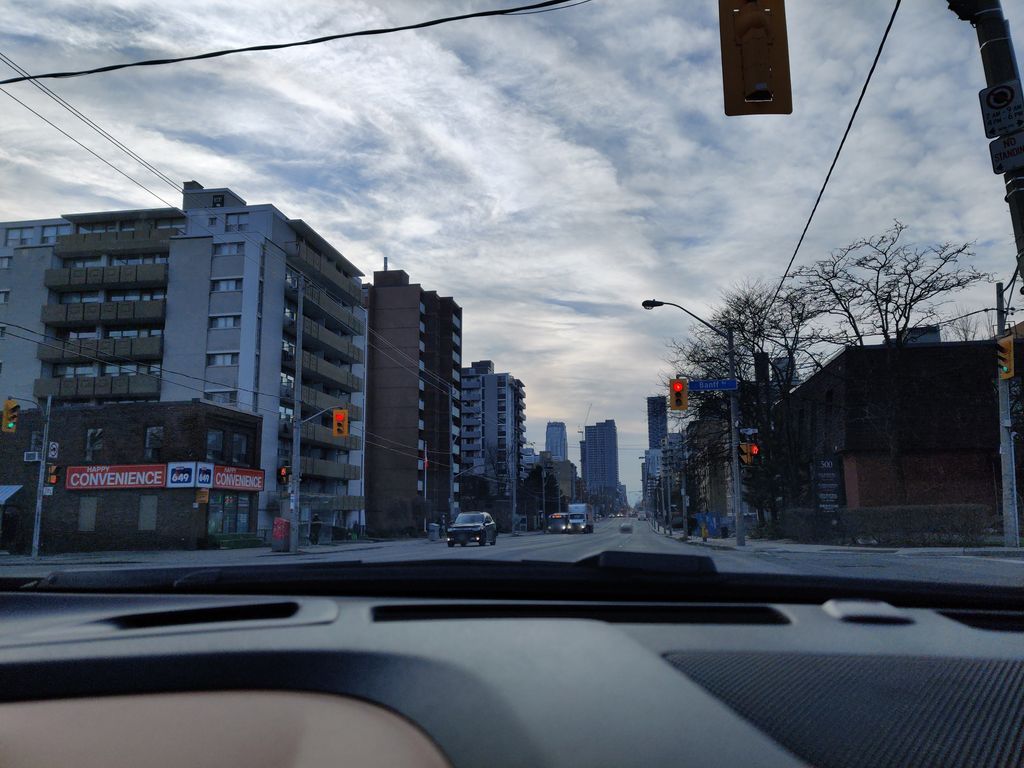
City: toronto